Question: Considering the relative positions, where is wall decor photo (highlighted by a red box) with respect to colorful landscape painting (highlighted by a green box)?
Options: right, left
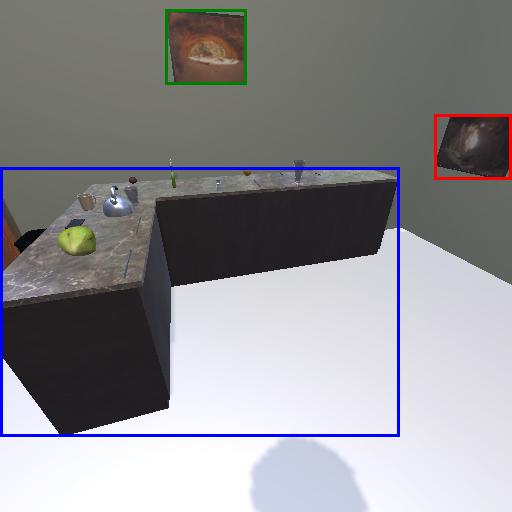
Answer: right